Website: macys
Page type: customer-info-address
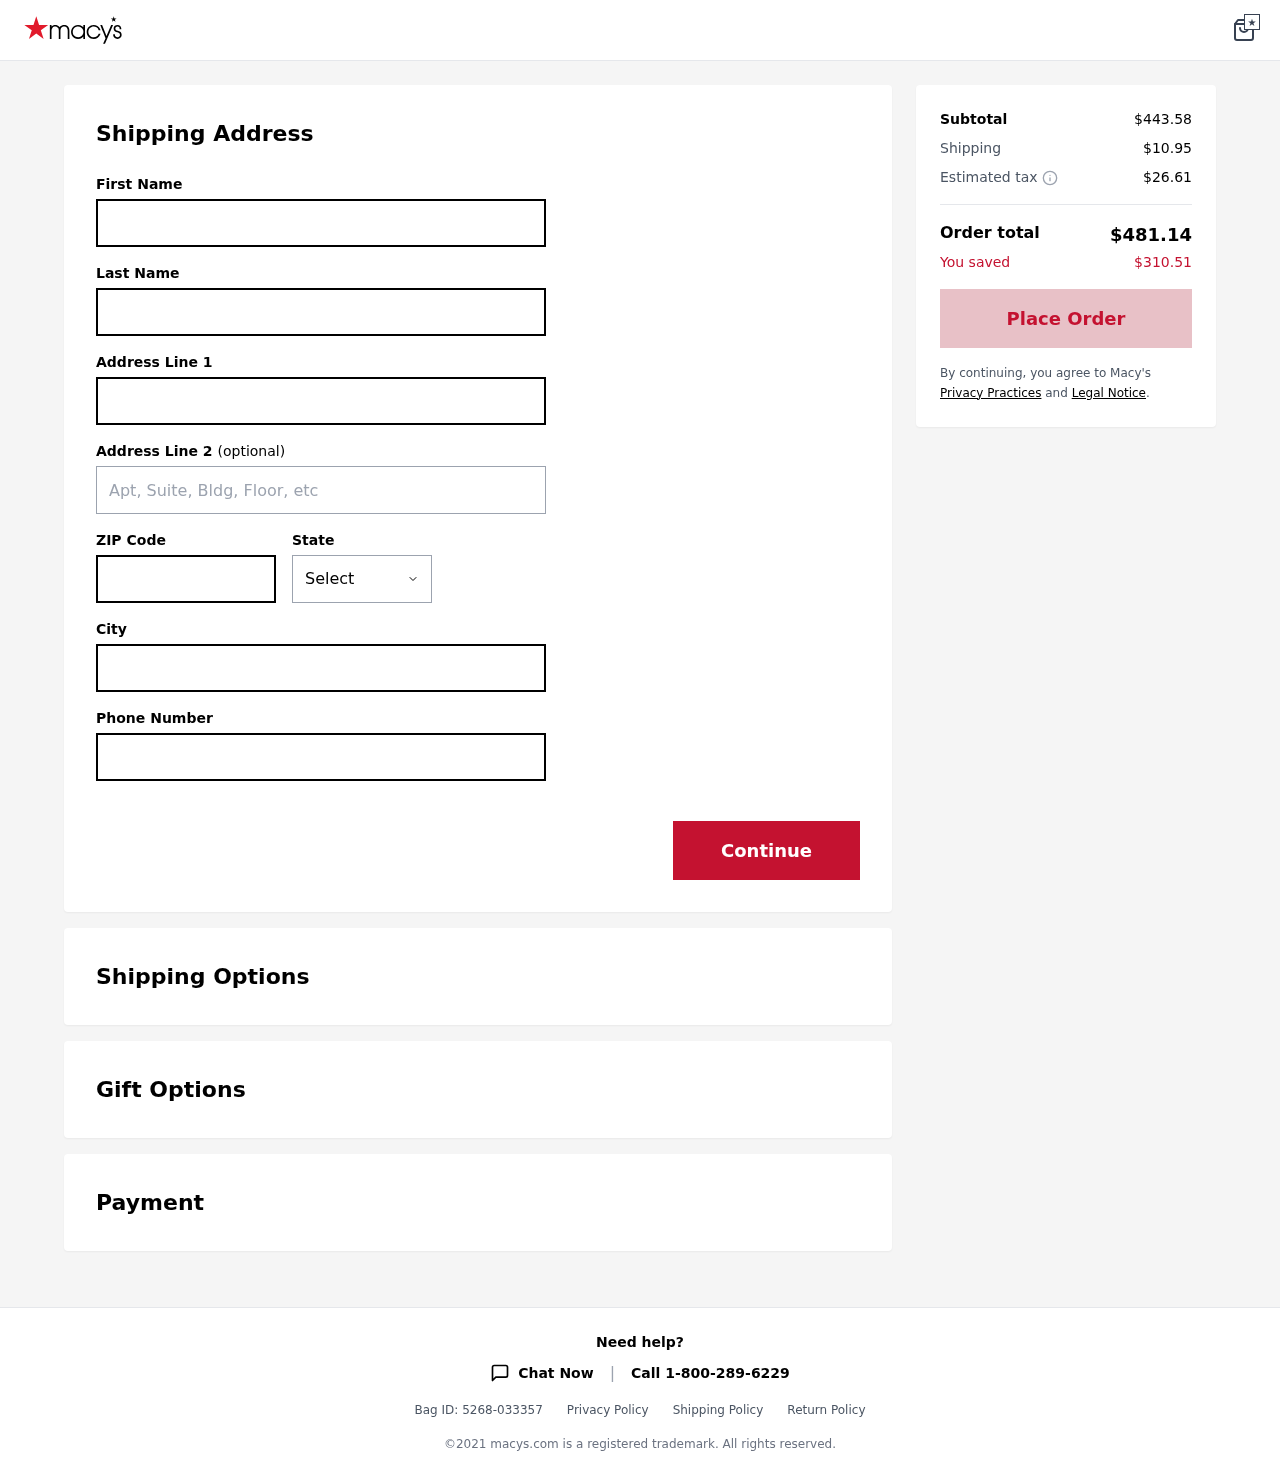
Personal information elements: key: PII_CITY
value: Phelpsmouth
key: PII_FIRSTNAME
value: Thomas
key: PII_LASTNAME
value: Lamb
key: PII_PHONE
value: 4353964979
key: PII_POSTCODE
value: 07561
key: PII_STATE
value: Tennessee
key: PII_STREET
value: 31029 Jennifer Pass Apt. 928
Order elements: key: ORDER_SUBTOTAL
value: $443.58
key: ORDER_SHIPPING_COST
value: $10.95
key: ORDER_TAX
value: $26.61
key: ORDER_TOTAL
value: $481.14
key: ORDER_SAVINGS
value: $310.51